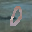
Label: 0